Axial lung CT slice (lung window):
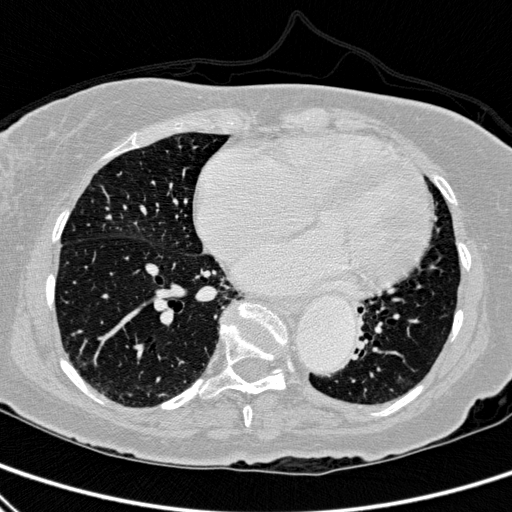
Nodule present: no